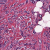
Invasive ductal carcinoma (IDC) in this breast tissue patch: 1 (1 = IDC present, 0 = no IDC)